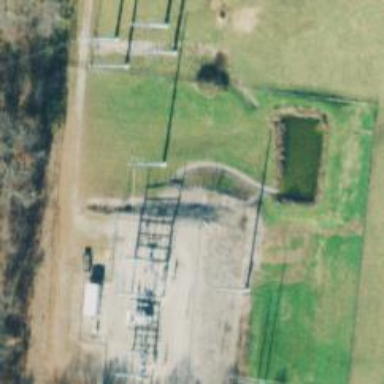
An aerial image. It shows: Power tower.